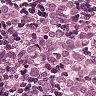
Metastatic tissue present: yes